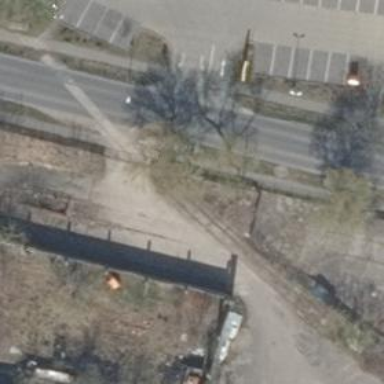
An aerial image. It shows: Disused railway spur with one track. It is preserved historic railway line.